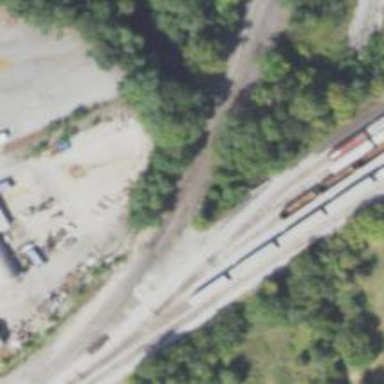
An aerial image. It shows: Railway yard.